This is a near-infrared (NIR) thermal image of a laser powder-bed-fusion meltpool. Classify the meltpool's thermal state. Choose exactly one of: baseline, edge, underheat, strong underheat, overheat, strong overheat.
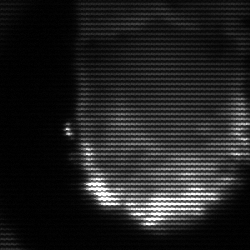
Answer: baseline